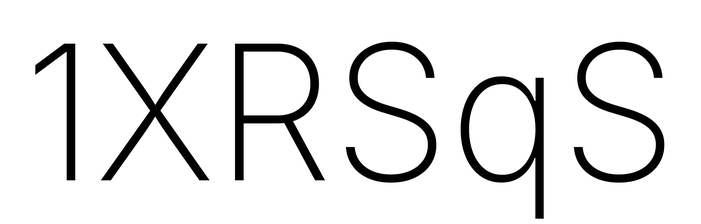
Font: Inter_ExtraLight